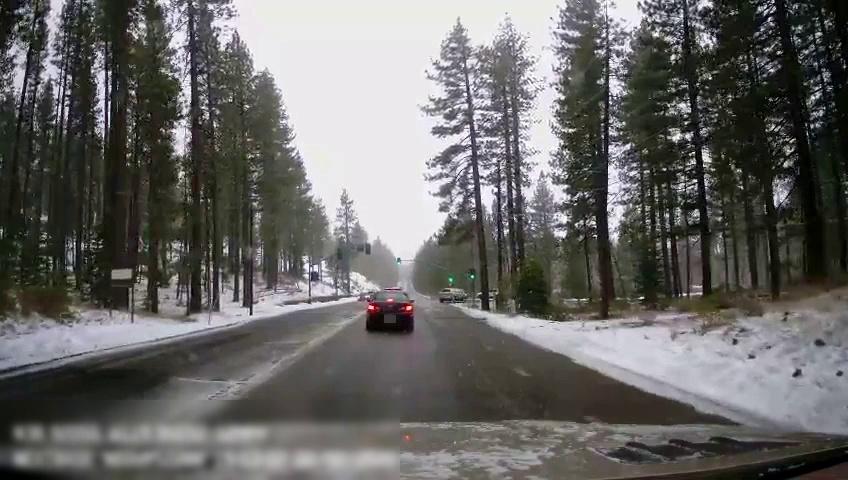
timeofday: Day
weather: Snowy
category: Drivable Space
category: Vehicles | SUV
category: Vehicles | SUV
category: Vehicles | Car
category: Lanes | Opposite Lane
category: Lanes | Opposite Lane
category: Lanes | Current Lane
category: Traffic | Lights
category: Traffic | Lights